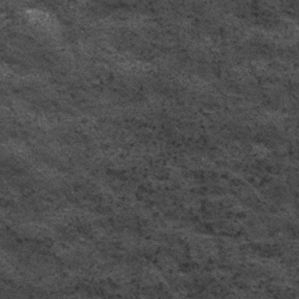
Label: frost